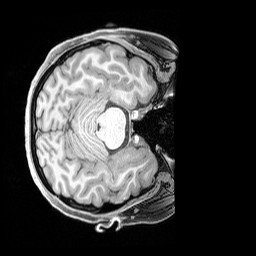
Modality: T1w
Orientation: axial
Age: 24
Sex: female
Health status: healthy
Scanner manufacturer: siemens
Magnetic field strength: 3 T
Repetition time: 1.65 s
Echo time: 0.00182 s